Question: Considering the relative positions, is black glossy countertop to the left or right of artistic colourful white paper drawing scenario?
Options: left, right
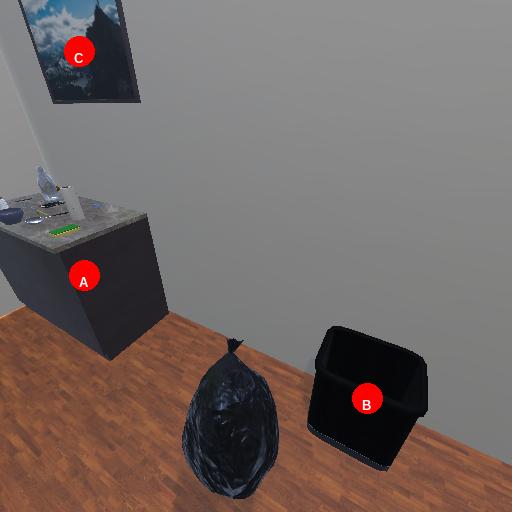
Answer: left